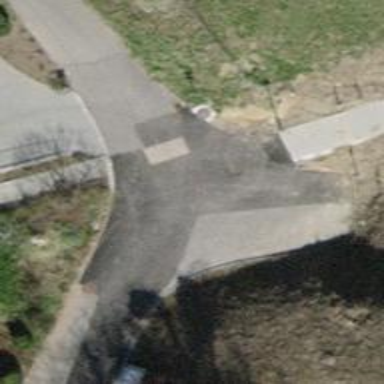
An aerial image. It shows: Set of steps made of paving stones.